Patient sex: F
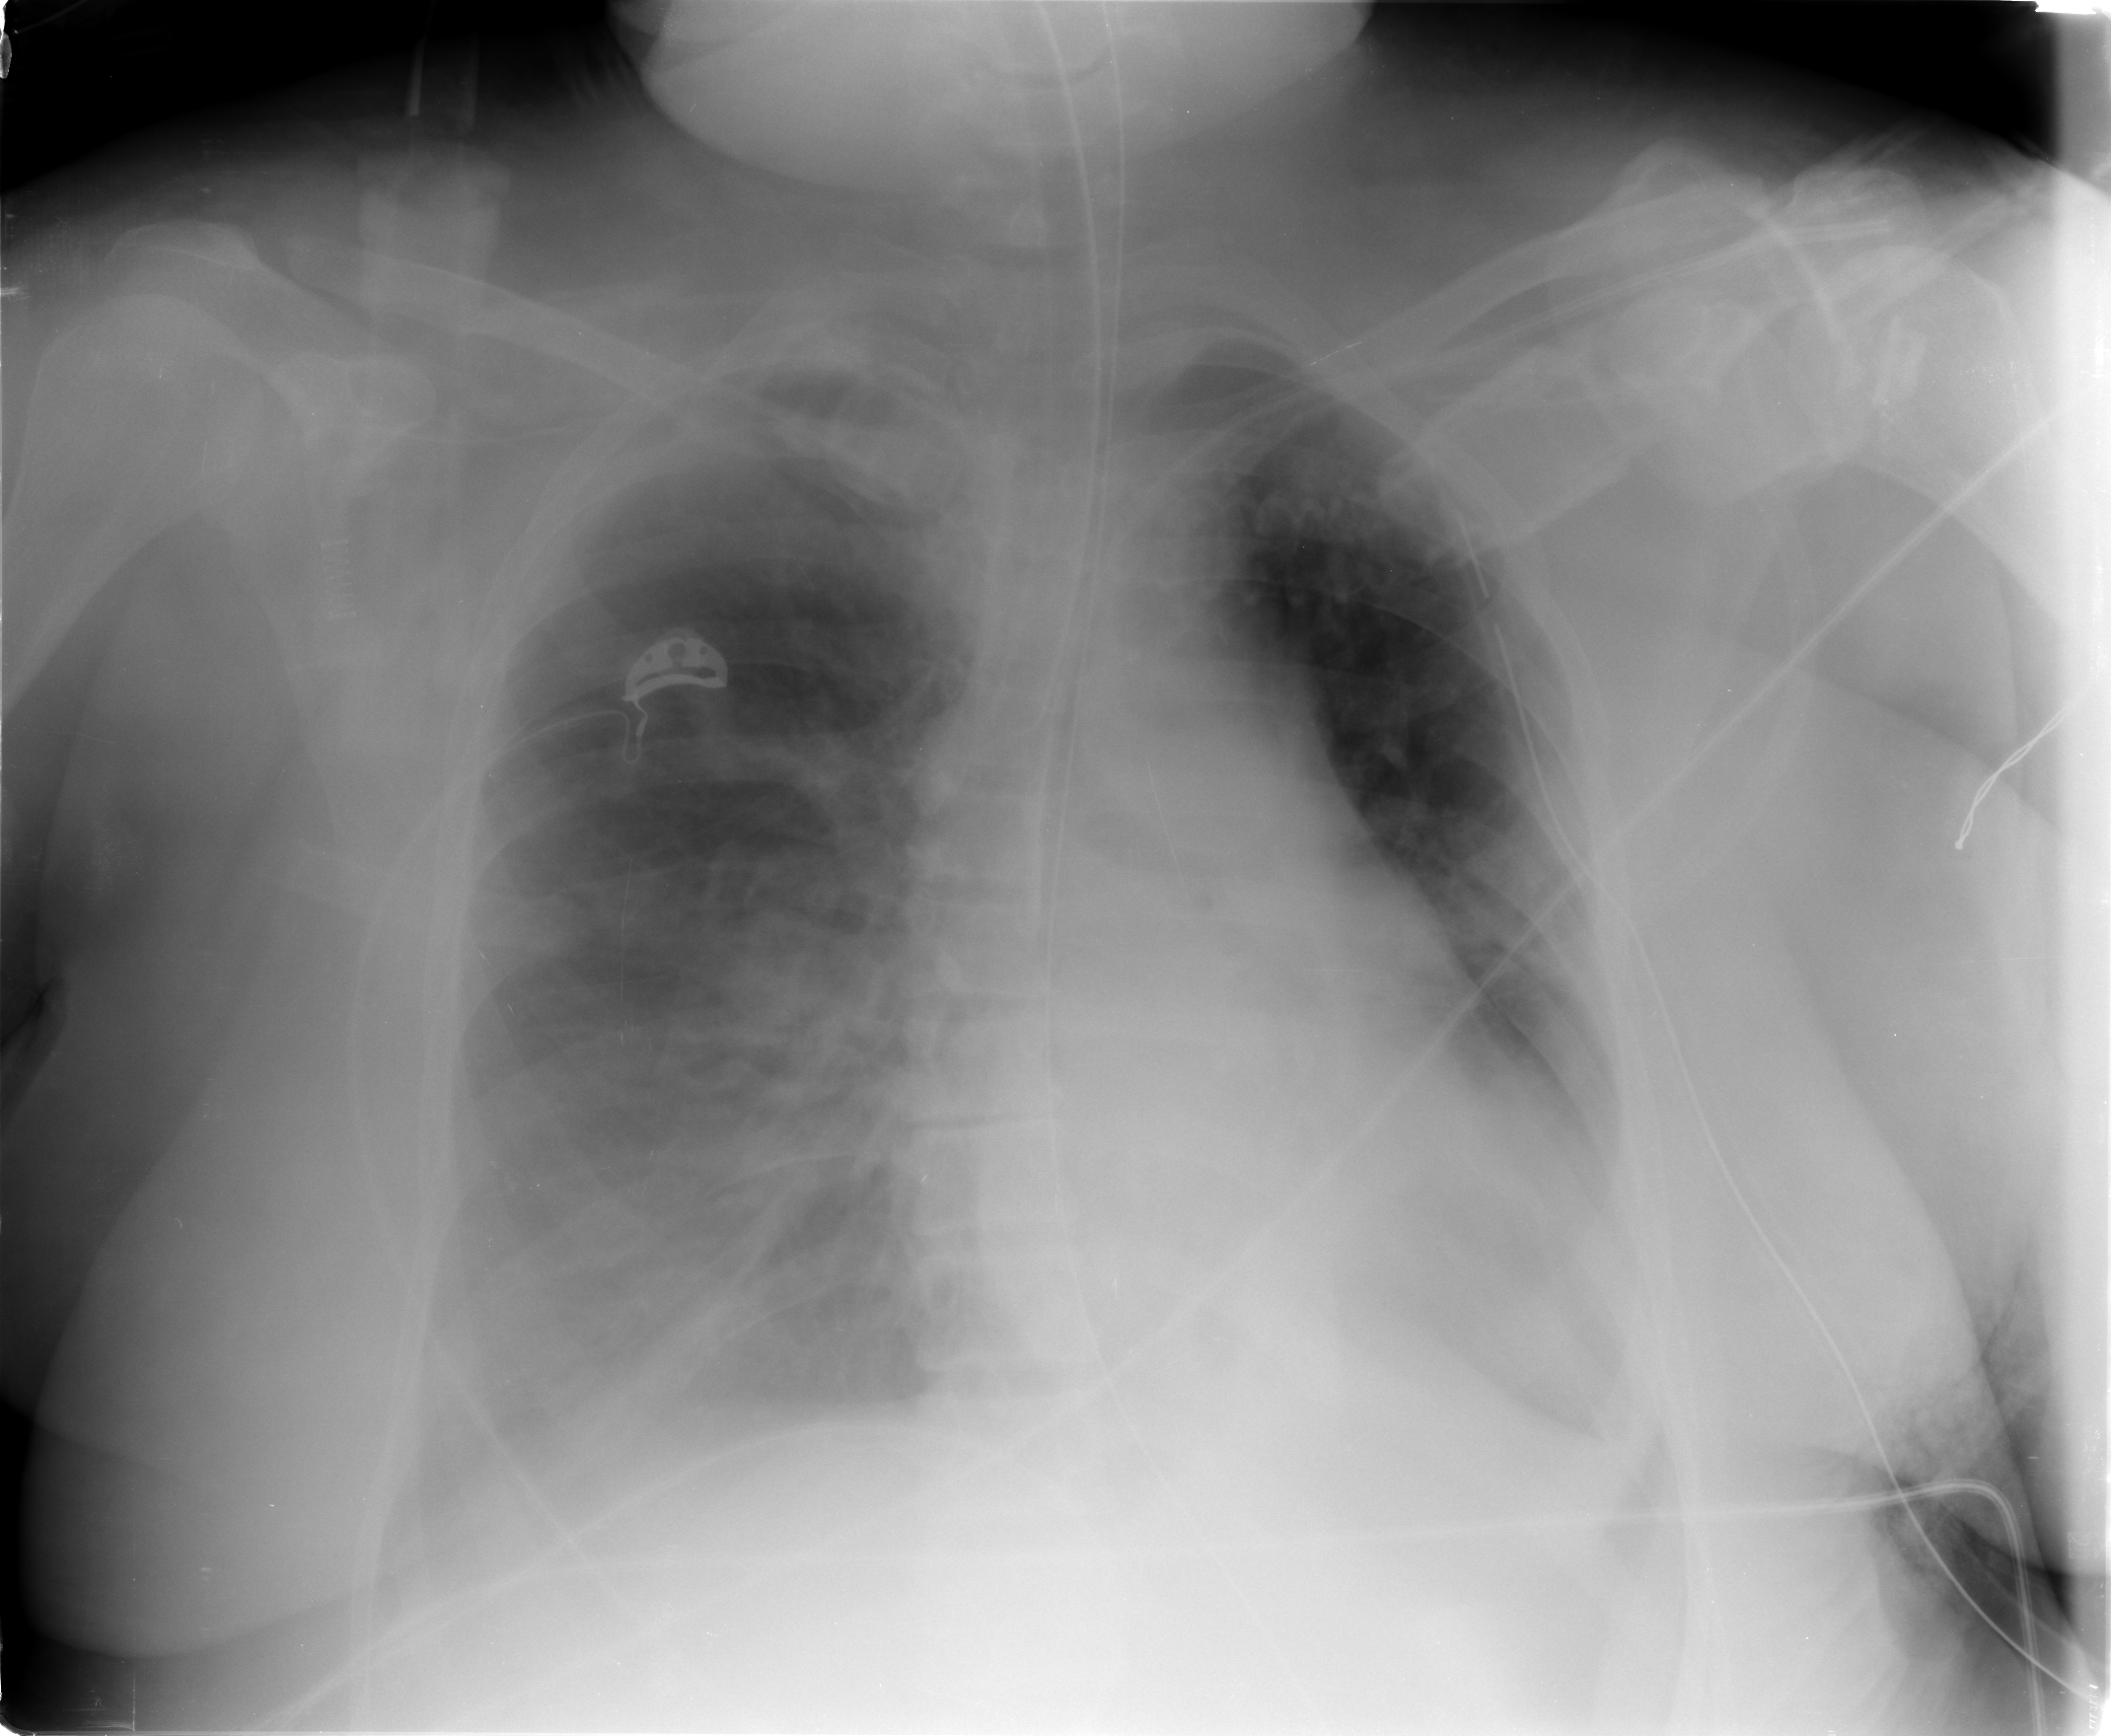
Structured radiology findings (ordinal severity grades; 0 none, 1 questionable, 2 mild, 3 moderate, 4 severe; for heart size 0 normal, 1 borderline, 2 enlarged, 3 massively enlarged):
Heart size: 2
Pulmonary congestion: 2
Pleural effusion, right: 3
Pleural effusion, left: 2
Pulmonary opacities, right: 1
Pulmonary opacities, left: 1
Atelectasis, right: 3
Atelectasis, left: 2